Question: I use following function to space a dynamic number of views across a View (with autolayout):
'''
-(NSArray*)spaceViews:(NSArray *)views onAxis:(UILayoutConstraintAxis)axis
{
NSAssert([views count] > 1,@"Can only distribute 2 or more views");
NSLayoutAttribute attributeForView;
NSLayoutAttribute attributeToPin;
switch (axis) {
case UILayoutConstraintAxisHorizontal:
attributeForView = NSLayoutAttributeCenterX;
attributeToPin = NSLayoutAttributeRight;
break;
case UILayoutConstraintAxisVertical:
attributeForView = NSLayoutAttributeCenterY;
attributeToPin = NSLayoutAttributeBottom;
break;
default:
return @[];
}
CGFloat fractionPerView = 1.0 / (CGFloat)([views count] + 1);
NSMutableArray *constraints = [NSMutableArray array];
[views enumerateObjectsUsingBlock:^(UIView *view, NSUInteger idx, BOOL *stop)
{
CGFloat multiplier = fractionPerView * (idx + 1.0);
[constraints addObject:[NSLayoutConstraint constraintWithItem:view
attribute:attributeForView
relatedBy:NSLayoutRelationEqual
toItem:self
attribute:attributeToPin
multiplier:multiplier
constant:0.0]];
}];
[self addConstraints:constraints];
return [constraints copy];
}
'''
<URL>
The problem is that it has margins. How could this method be changed in order to evenly space the views without margins?
It seems that the method is not working correctly after all, the margins on the outer items are much higher than at the rest.
As an example I changed the code for the left arm to:
'''
self.leftArm = [UIView autoLayoutView];
self.leftArm.backgroundColor = [UIColor grayColor];
[self.view addSubview:self.leftArm];
[self.leftArm pinAttribute:NSLayoutAttributeRight toAttribute:NSLayoutAttributeLeft ofItem:self.body withConstant:-10.0];
[self.leftArm pinAttribute:NSLayoutAttributeTop toSameAttributeOfItem:self.body withConstant:10.0];
[self.leftArm constrainToSize:CGSizeMake(20.0, 200.0)];
'''
Now the robot looks like this:

Note that at the left arm the views are NOT evenly distributed, the margin on top and at the bottom are much higher. I can reproduce the same behavior horizontally and with less items.
I have successfully removed the margins by aligning the outer views with the sides of the superview and aligning the rest within the space between. But now, due to this problem, I always have bigger spaces between the outer views and the views next to them as between the rest.
Does anyone know how to correct this?
I have created a fork and added my function to it, I also extended the robot example so you can see what I mean.
Please <URL>.
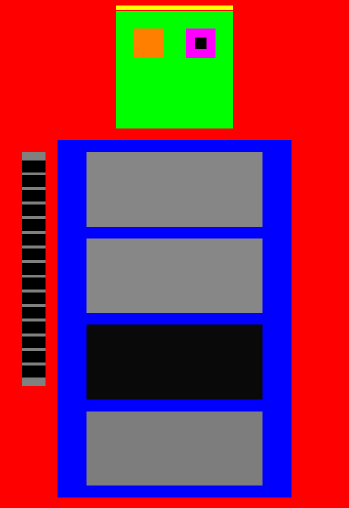
Answer: I have extended <URL>.
It is now possible to distribute the views evenly without margins by calling the new function:
'''
-(NSArray*)spaceViews:(NSArray *)views
onAxis:(UILayoutConstraintAxis)axis
withMargin:(BOOL)margin
'''
and setting the margin parameter to 'NO'.
You can already find that version of UIView-Autolayout <URL>.
The brand new robot with evenly spaced views as teeth: